Aerial crown-view tile of a tropical tree (Barro Colorado Island, Panama), acquired 20240611:
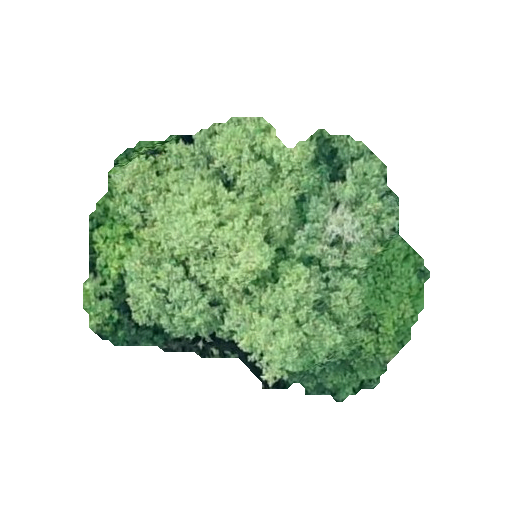
Species: Hieronyma alchorneoides
GBIF accepted scientific name: Hieronyma alchorneoides
Crown area: 111.025 m²